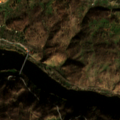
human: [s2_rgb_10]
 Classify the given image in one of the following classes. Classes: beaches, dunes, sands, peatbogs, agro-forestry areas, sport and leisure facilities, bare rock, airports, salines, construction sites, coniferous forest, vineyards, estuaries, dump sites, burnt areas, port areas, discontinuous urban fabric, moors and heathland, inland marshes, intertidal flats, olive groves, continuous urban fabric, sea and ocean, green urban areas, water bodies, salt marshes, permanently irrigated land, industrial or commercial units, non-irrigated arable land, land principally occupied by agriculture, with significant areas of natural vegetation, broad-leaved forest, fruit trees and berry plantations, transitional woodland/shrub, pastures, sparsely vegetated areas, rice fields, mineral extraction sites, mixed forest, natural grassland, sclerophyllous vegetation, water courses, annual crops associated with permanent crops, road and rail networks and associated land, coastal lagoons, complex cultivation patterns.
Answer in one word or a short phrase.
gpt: olive groves, land principally occupied by agriculture, with significant areas of natural vegetation, mixed forest, sclerophyllous vegetation, water courses